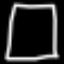
Label: square